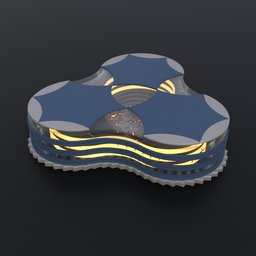
Label: appliances